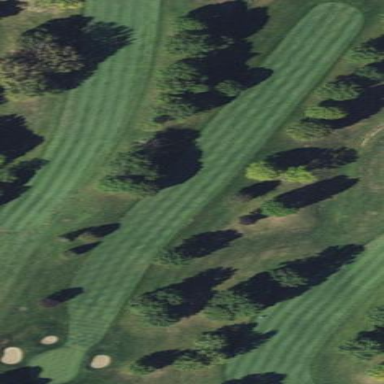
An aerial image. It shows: Golf fairway with grass surface.